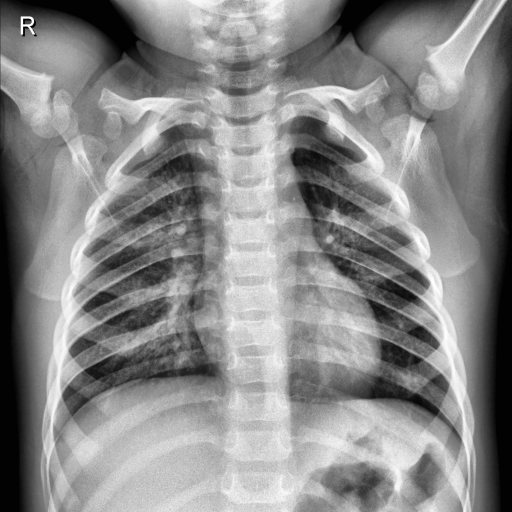
Finding: NORMAL